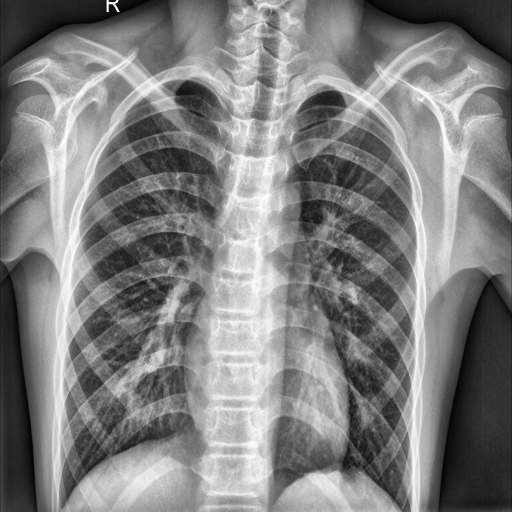
Finding: NORMAL